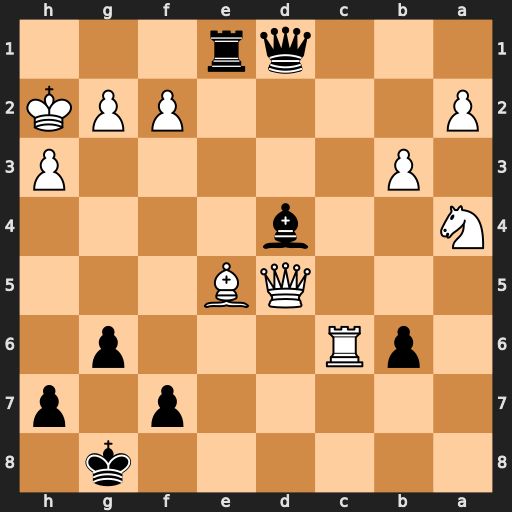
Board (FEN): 6k1/5p1p/1pR3p1/3QB3/N2b4/1P5P/P4PPK/3qr3
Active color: b
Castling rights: -
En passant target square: -
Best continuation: Bxe5+ Qxe5 Rxe5